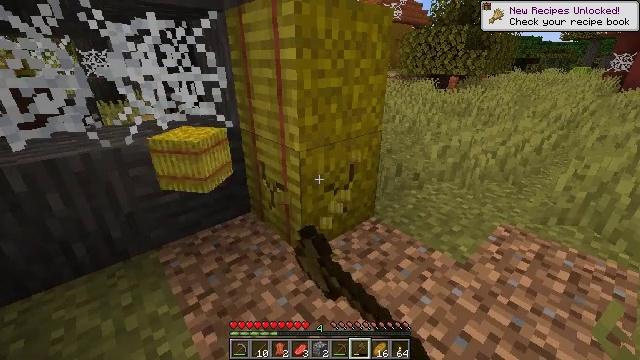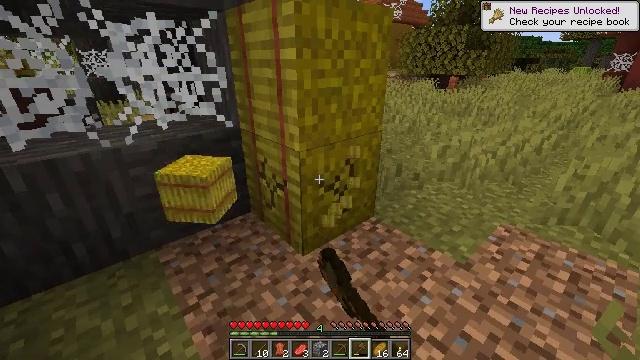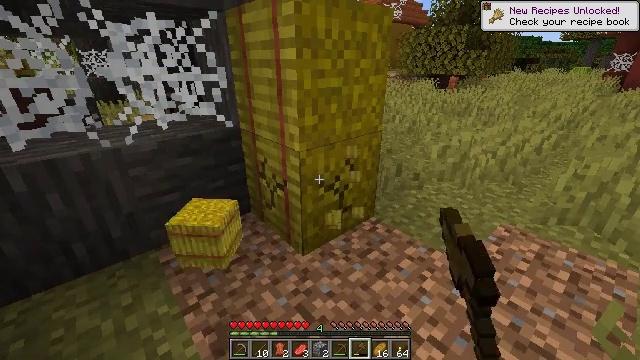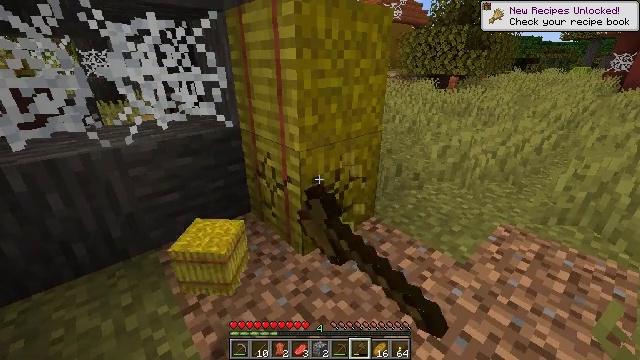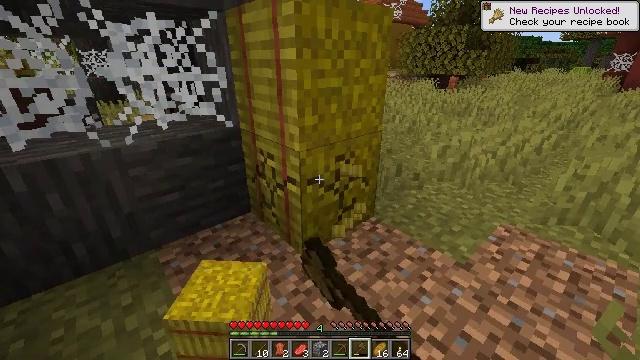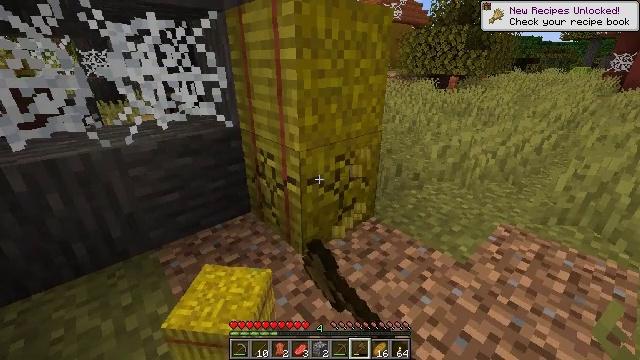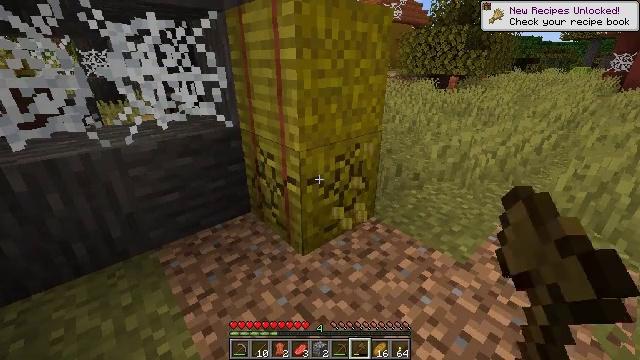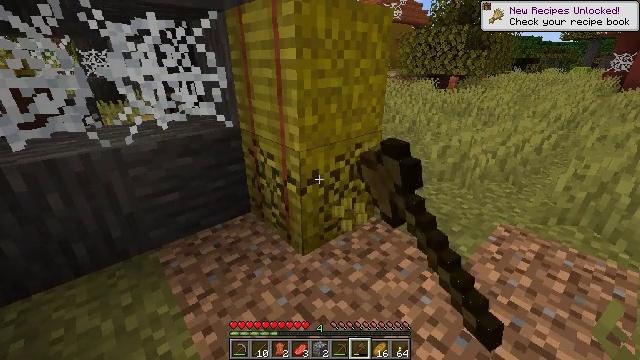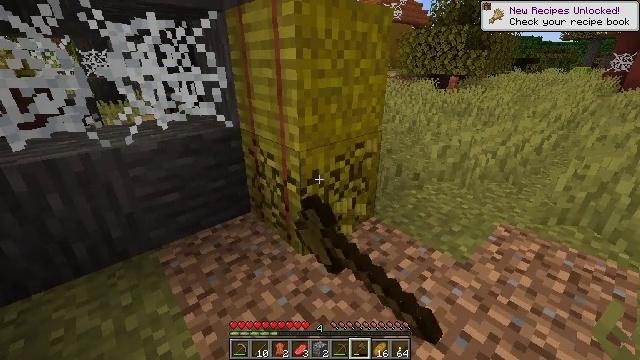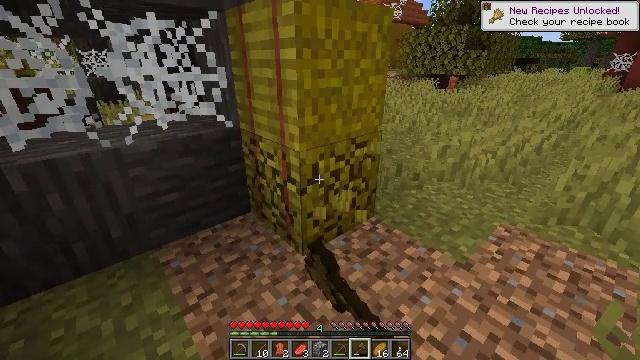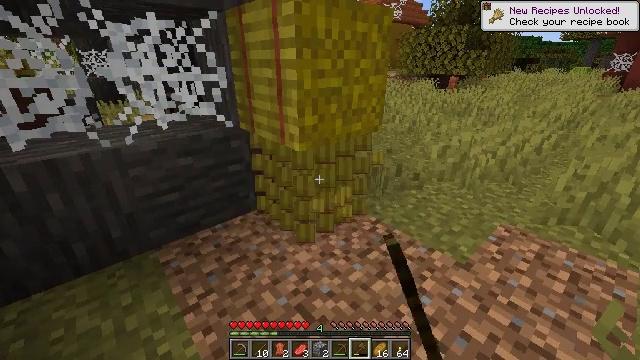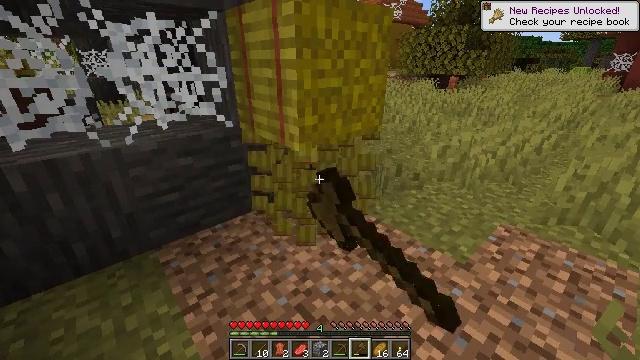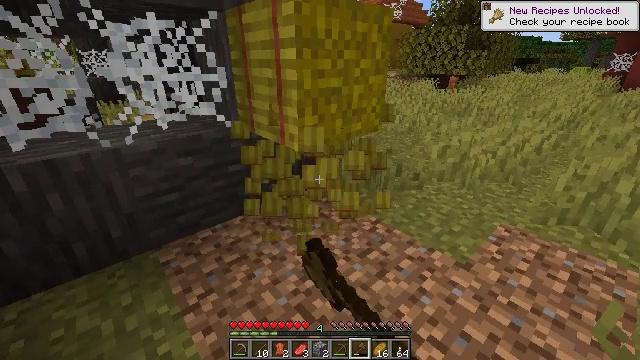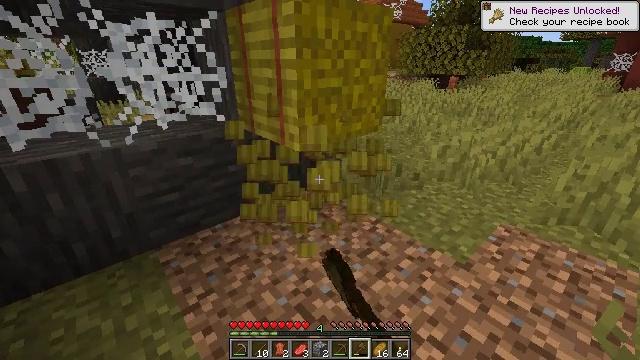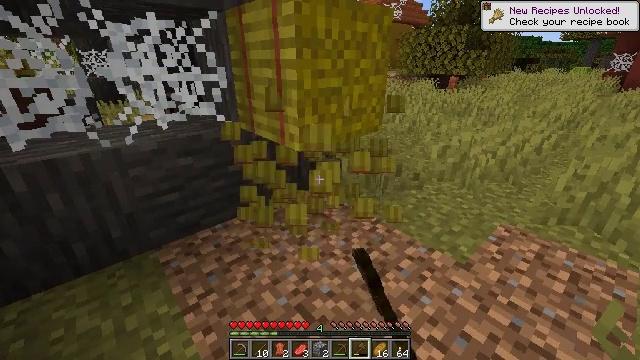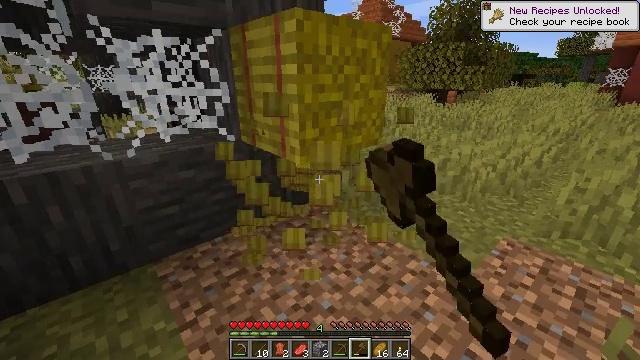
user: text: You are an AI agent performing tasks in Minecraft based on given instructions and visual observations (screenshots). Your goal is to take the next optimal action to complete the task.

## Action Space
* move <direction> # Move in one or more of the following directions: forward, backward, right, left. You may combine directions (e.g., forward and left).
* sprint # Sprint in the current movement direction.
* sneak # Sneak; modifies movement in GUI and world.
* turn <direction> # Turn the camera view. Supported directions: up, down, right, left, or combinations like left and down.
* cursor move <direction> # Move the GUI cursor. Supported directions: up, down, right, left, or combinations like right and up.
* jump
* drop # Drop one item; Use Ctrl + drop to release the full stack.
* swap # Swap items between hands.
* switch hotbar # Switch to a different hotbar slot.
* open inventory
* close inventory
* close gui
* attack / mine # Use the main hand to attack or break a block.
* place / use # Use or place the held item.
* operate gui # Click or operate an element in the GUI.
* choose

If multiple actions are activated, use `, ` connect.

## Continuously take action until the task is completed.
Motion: motion action
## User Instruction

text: Gather hay blocks from the farm.
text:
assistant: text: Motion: attack / mine
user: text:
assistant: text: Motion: attack / mine
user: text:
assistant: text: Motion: attack / mine
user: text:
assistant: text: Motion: attack / mine
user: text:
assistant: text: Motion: attack / mine
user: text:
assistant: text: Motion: attack / mine
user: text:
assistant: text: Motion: attack / mine
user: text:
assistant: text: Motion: attack / mine
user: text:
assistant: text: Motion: attack / mine
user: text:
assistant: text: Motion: attack / mine
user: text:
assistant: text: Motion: attack / mine
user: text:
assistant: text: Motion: attack / mine
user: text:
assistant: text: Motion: attack / mine
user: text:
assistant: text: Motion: attack / mine
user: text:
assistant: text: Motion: turn up, attack / mine
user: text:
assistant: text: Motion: turn left and up, attack / mine
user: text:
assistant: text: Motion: turn up, attack / mine
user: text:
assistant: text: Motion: turn up, attack / mine
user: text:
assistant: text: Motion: turn up, attack / mine
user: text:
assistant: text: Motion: attack / mine
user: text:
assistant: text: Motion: attack / mine
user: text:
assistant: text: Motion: attack / mine
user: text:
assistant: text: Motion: attack / mine
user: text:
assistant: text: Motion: attack / mine
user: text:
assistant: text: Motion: attack / mine
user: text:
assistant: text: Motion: attack / mine
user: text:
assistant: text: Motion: attack / mine
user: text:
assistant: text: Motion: attack / mine
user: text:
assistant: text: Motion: attack / mine
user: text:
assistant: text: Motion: attack / mine